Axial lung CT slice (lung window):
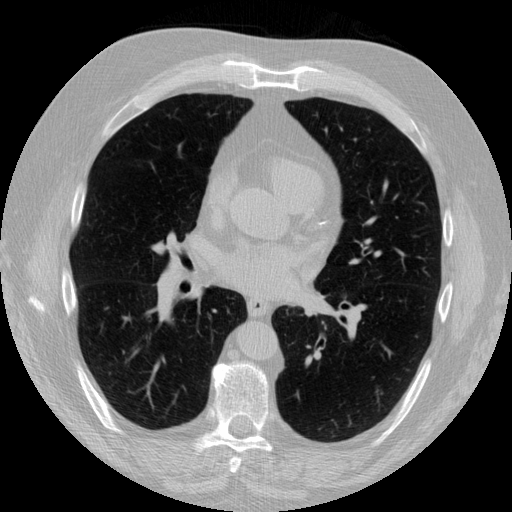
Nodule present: no